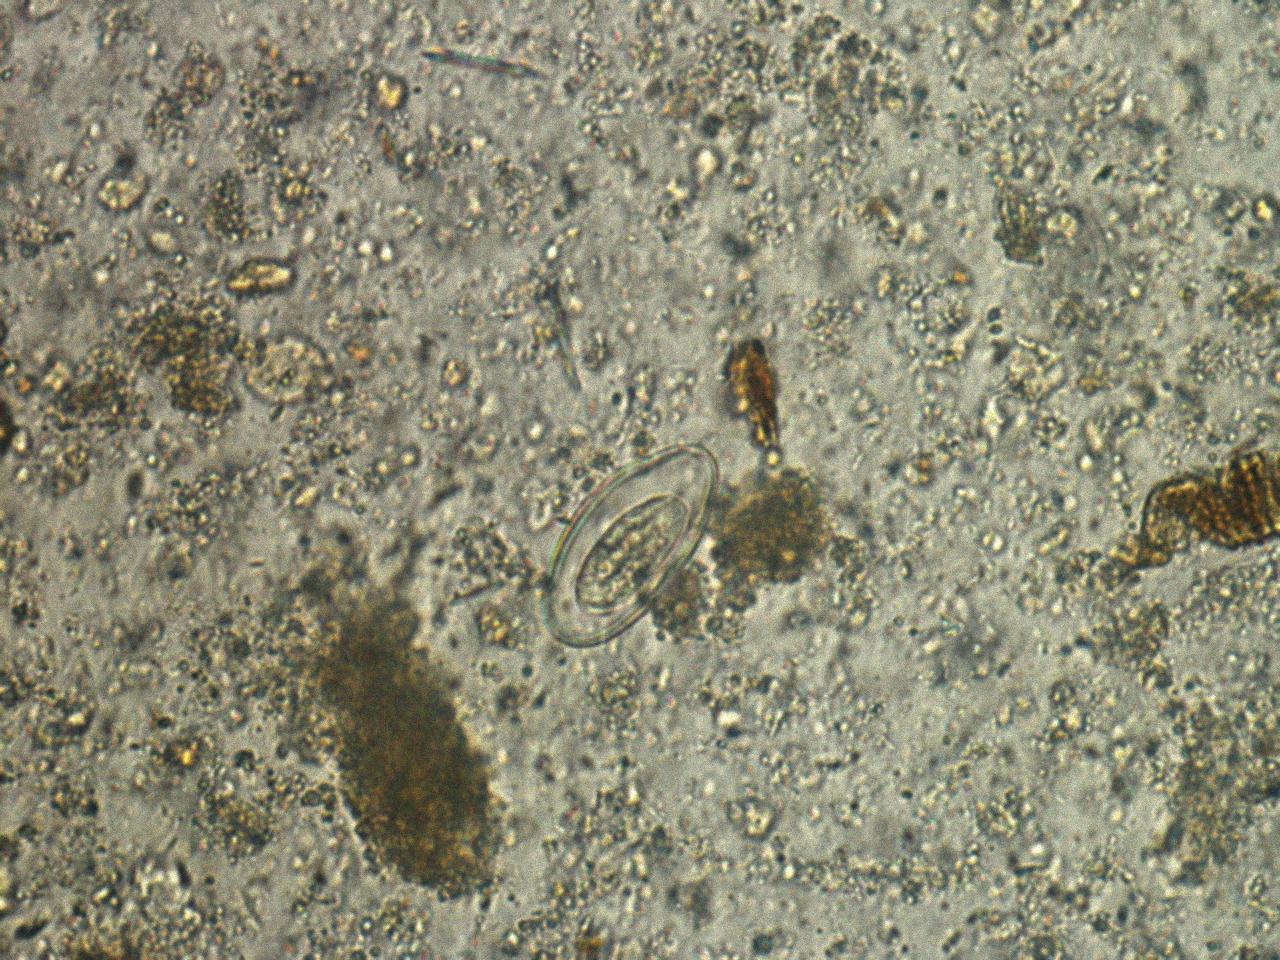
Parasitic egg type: Enterobius vermicularis